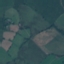
Land use / land cover class: Pasture